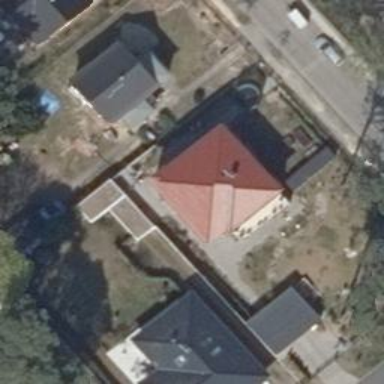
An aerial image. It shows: Detached building with pyramidal roof shape.